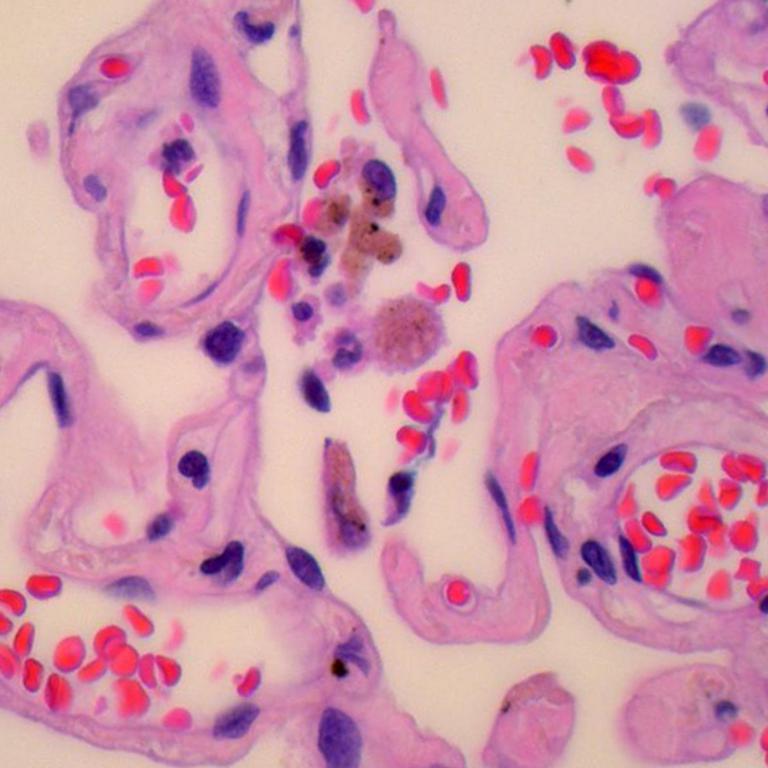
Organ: lung
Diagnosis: benign